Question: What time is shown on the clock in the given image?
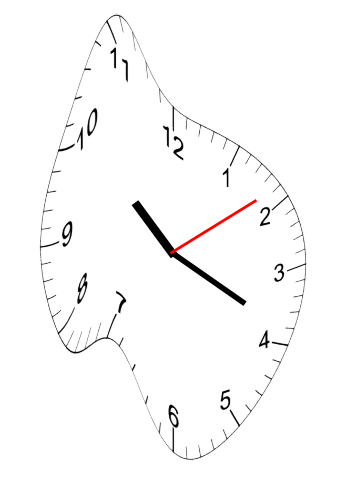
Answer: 10:19:09